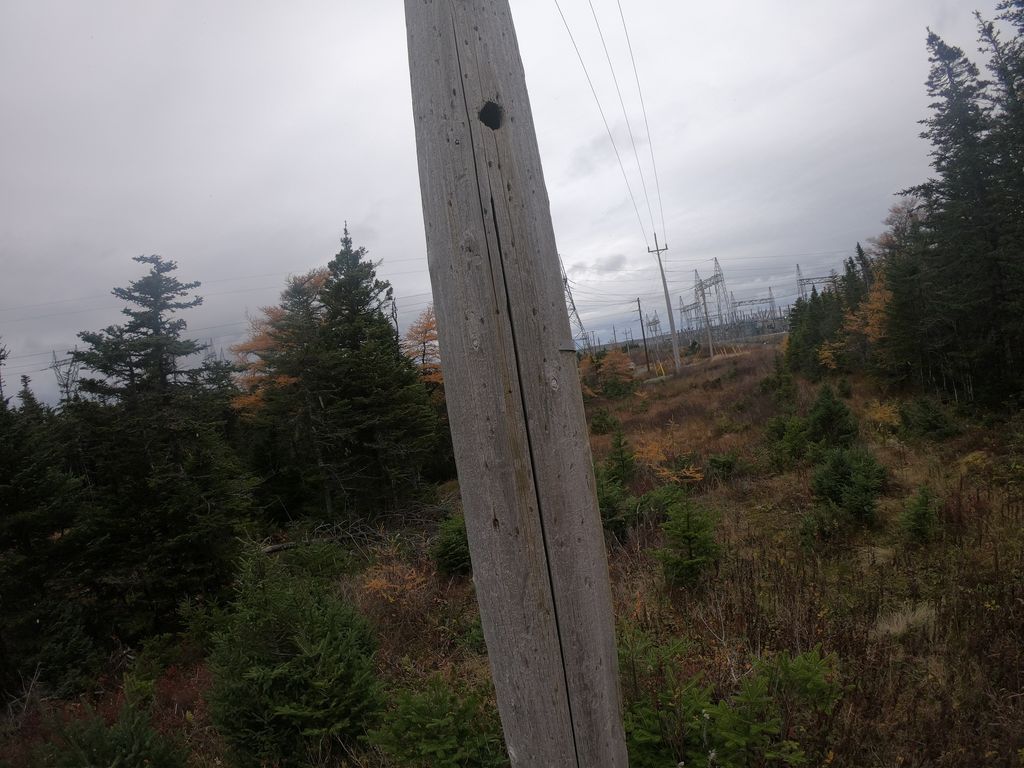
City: st_johns